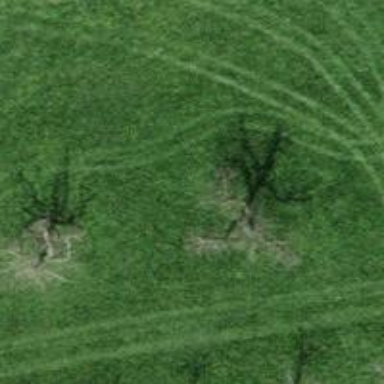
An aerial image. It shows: Broadleaved tree in natural setting.